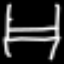
Label: bed